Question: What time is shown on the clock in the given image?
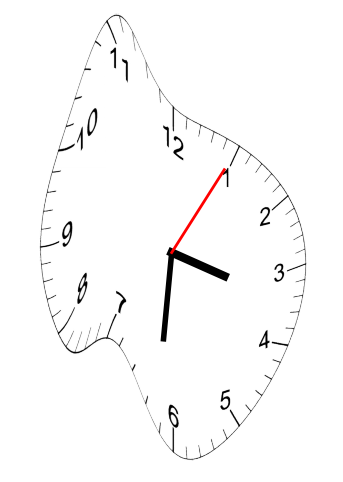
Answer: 03:31:05